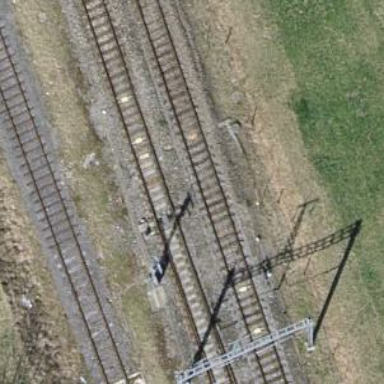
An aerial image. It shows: Railway switch.